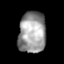
Tissue: prostate
Cell type: Endothelial cells
Senescence score: 0.8844
Nuclear area (px): 1111
Mean DAPI intensity: 154.373